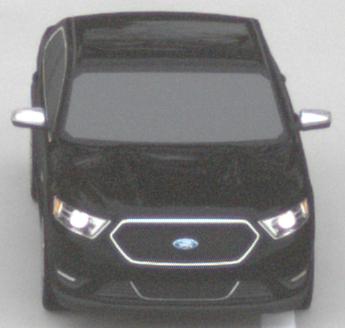
Make: Ford
Model: Taurus
Detailed model: SHO
Model produced from: 2012
Model produced until: 2019
Doors: 4
Color: black
Road condition: dry road
Daytime: morning or afternoon
Contrast: low contrast